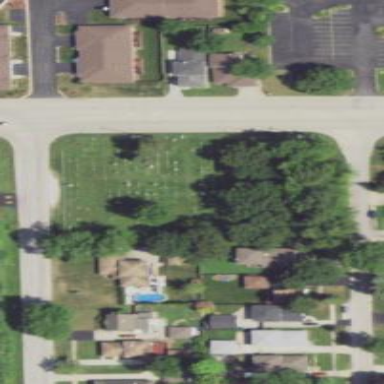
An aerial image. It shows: Cemetery.